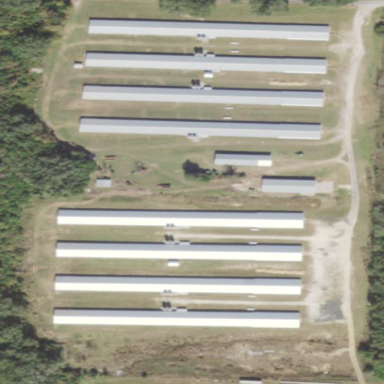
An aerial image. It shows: Poultry farmyard.